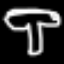
Label: mushroom